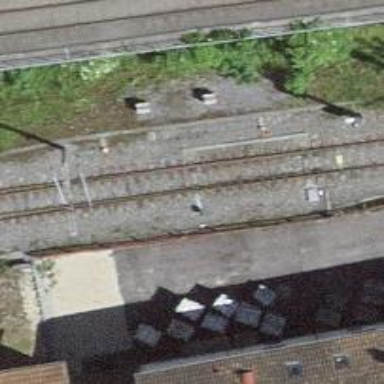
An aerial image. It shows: Railway switch.